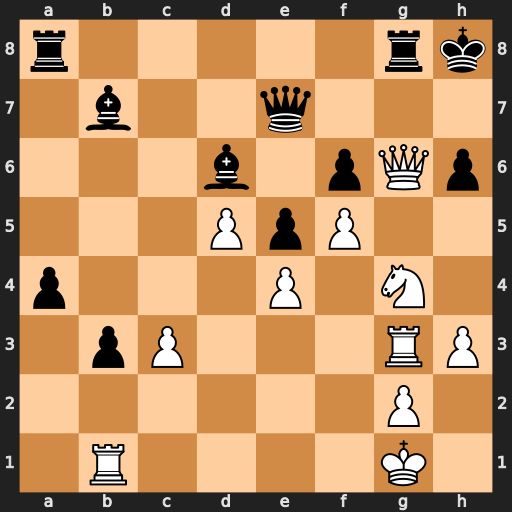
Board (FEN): r5rk/1b2q3/3b1pQp/3PpP2/p3P1N1/1pP3RP/6P1/1R4K1
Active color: w
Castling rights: -
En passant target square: -
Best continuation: Qxh6+ Qh7 Qxf6+